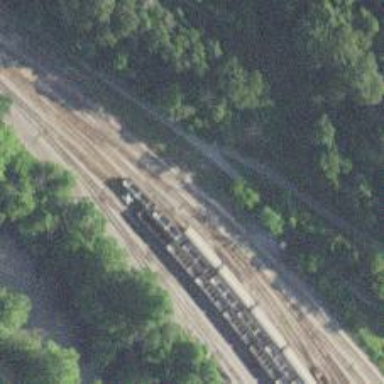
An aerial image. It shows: Railway track.